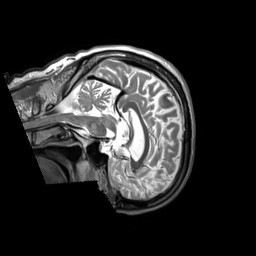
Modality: T2w
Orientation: sagittal
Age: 56
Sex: male
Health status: ill
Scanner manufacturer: siemens
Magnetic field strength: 3 T
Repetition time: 2.8 s
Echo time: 0.326 s